Question: I'm new using C++ and a need to compute the average of the red color in each column. Subsequently, I need to make a graph of the color density level per column.
This is the picture that i using, is a sample of a bone densitomery:

This is my code so far:
'''
#include <opencv2/opencv.hpp>
#include <string>
#include <vector>
#include <iostream>
#include <windows.h>
using namespace cv;
using namespace std;
int main(int argc, char** argv) {
FARPROC pGetPixel;
std::cout << "Medidas de muestra 1:
";
Mat img = imread("C:\Users\Jimena G. Gordillo\OneDrive\Pictures\den.bmp");
int matriz = img.cols * img.rows * 3;
const size_t chanels = 3; //RGB
//Lectura de cada pixel
for (int x = 0; x < img.cols; x++) {
for (int y = 0; y < img.rows; y++) {
size_t p = y * img.cols * chanels + x * chanels; //
uchar b = img.data[p + 0];
uchar g = img.data[p + 1];
uchar r = img.data[p + 2];
for (int i = 0; i <= img.cols; i++) { //here is where I want to obtain the sum of each column
int sum = sum + i;
//Calculate average
long long average = sum / img.rows; // average is divided by the total of rows
}
}
}
cout << "Filas: " << img.rows<< endl;
cout << "Columnas: " << img.cols << endl;
cout << "Area: " << matriz << endl;
namedWindow("imagen", WINDOW_AUTOSIZE);
imshow("imagen", img);
waitKey();
return 0;
}
'''
Any help is appreciated.
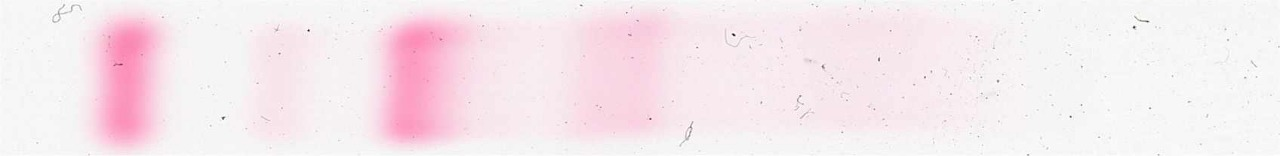
Answer: You are trying to check row by row not column by column also the third is not needed.
Here is the solution for each channel(red,green,blue) columns average and graph of the column averages for each channel.
Source:
<URL>
Red Channel Graph for each column average:
<URL>
Green Channel Graph for each column average:
<URL>
Blue Channel Graph for each column average:
<URL>
Code:
'''
#include "opencv2/highgui/highgui.hpp"
#include "opencv2/imgproc/imgproc.hpp"
#include <iostream>
#include <stdio.h>
#include <stdlib.h>
using namespace cv;
using namespace std;
int main()
{
Mat img = imread("/ur/source/image/directory/img.png");
imshow("Source",img);
long int avgRedChannel = 0,avgGreenChannel = 0, avgBlueChannel = 0;
Mat graphRedChannel = Mat::zeros(Size(img.cols,300),CV_8UC1);
Mat graphGreenChannel = Mat::zeros(Size(img.cols,300),CV_8UC1);
Mat graphBlueChannel = Mat::zeros(Size(img.cols,300),CV_8UC1);
for(int i=0;i<img.cols;i++)
{
for(int j=0;j<img.rows;j++)
{
avgBlueChannel += (int)img.at<Vec3b>(Point(i,j))[0];
avgGreenChannel += (int)img.at<Vec3b>(Point(i,j))[1];
avgRedChannel += (int)img.at<Vec3b>(Point(i,j))[2];
}
graphBlueChannel.at<uchar>(Point(i,(avgBlueChannel/img.rows))) = 255;
graphGreenChannel.at<uchar>(Point(i,(avgGreenChannel/img.rows))) = 255;
graphRedChannel.at<uchar>(Point(i,(avgRedChannel/img.rows))) = 255;
avgBlueChannel = 0;
avgGreenChannel = 0;
avgRedChannel = 0;
}
imshow("RedChannelGraph",graphRedChannel);
imshow("GreenChannelGraph",graphGreenChannel);
imshow("BlueChannelGraph",graphBlueChannel);
waitKey(0);
return(0);
}
'''